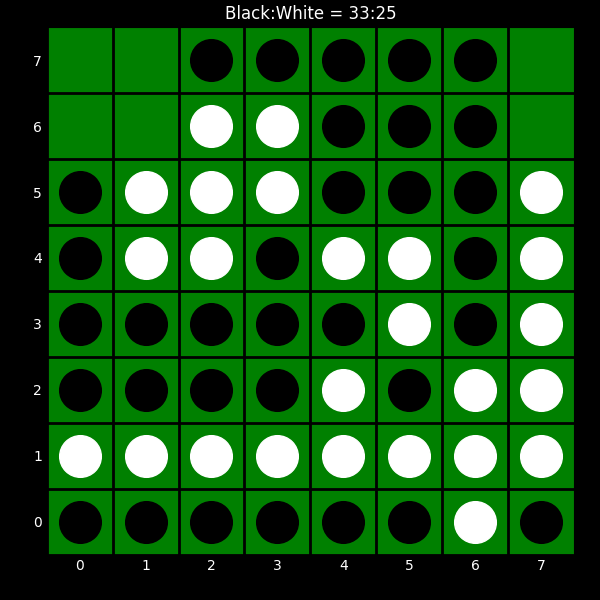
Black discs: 33
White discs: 25